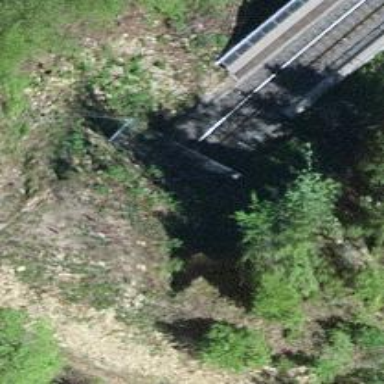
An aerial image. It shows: Narrow-gauge railway tunnel with electrified tracks and single track.